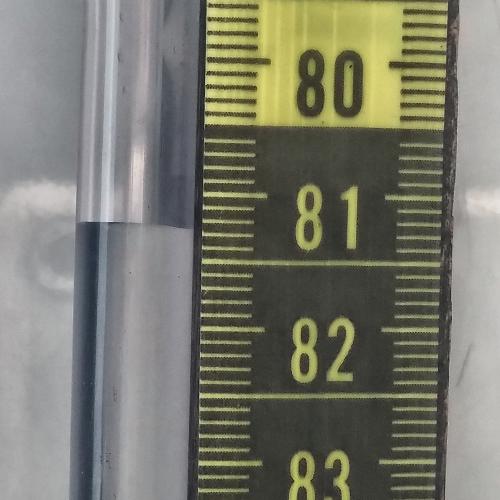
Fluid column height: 81.3 cm